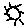
Label: sun